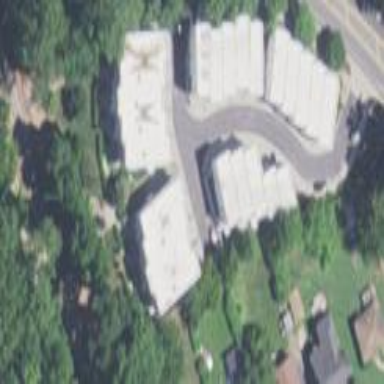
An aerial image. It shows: Residential area consisting of single-family homes.